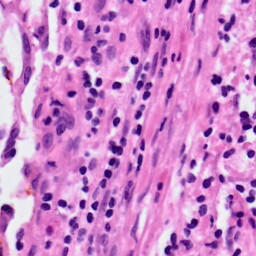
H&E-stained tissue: Lung